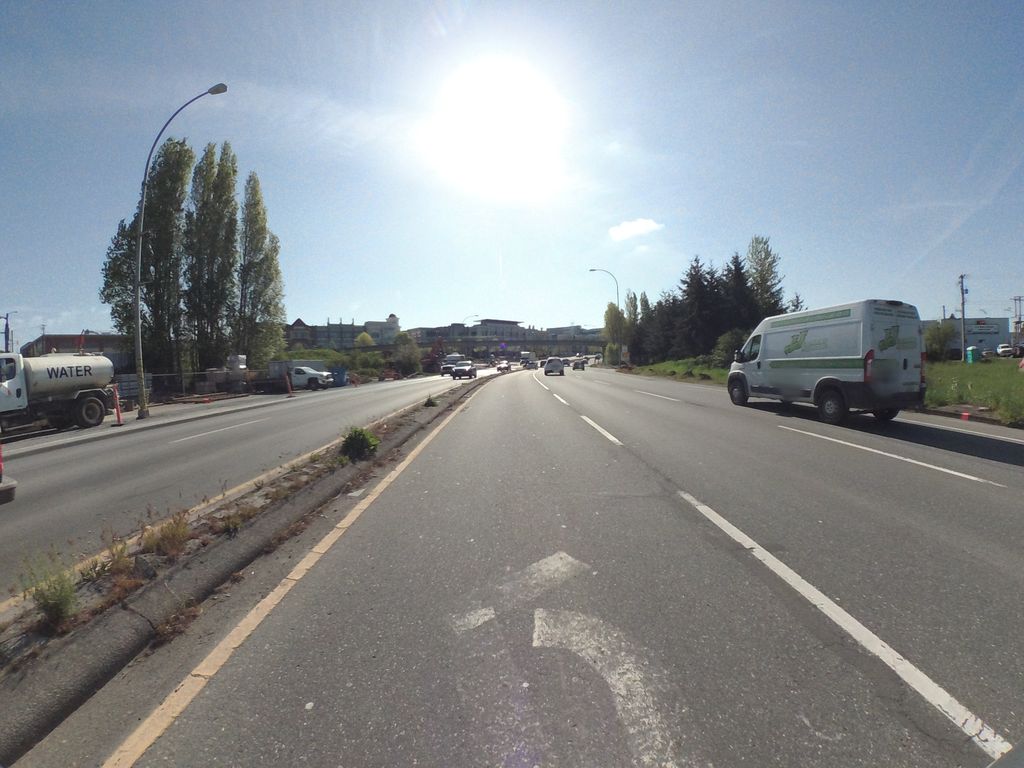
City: victoria